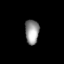
Tissue: lung
Cell type: Endothelial cells
Senescence score: 0.5538
Nuclear area (px): 337
Mean DAPI intensity: 147.056